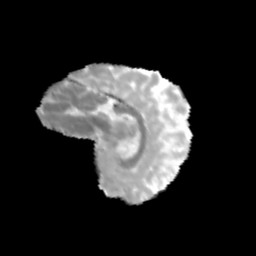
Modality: MD
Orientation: sagittal
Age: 12
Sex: female
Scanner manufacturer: siemens
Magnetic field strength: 3 T
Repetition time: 3.8 s
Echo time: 0.07 s